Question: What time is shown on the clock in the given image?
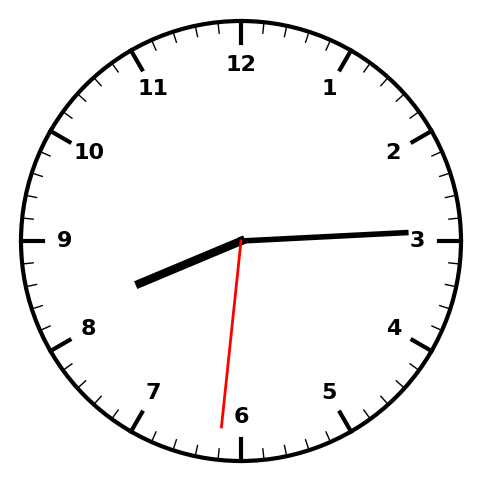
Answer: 08:14:31